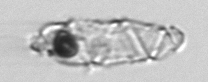
Label: Warnowia